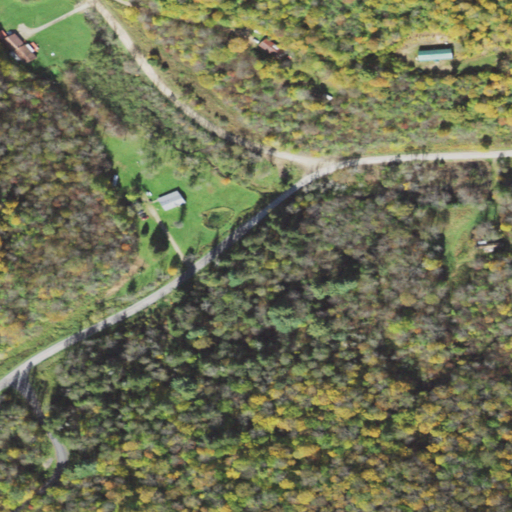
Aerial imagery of valley in Pennsylvania named Left Branch Bark Shanty Hollow containing deciduous forest, open development, mixed forest, evergreen forest, woody wetlands, pasture, medium intensity development, and low intensity development